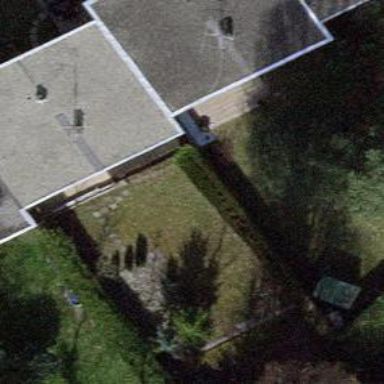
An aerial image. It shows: Garden enclosed by fence.